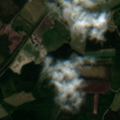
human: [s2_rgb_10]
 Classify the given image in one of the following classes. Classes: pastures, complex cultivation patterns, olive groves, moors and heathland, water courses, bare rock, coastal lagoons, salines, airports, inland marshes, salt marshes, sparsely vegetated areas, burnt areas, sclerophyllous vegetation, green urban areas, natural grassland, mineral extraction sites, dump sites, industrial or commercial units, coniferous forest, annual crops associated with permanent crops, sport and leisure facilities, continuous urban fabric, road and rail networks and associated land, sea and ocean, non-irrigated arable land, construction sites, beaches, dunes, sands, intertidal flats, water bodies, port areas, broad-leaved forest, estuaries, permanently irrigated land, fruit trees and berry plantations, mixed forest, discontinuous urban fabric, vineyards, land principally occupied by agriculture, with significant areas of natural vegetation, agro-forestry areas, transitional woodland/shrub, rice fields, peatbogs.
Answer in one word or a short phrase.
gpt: land principally occupied by agriculture, with significant areas of natural vegetation, coniferous forest, mixed forest, transitional woodland/shrub